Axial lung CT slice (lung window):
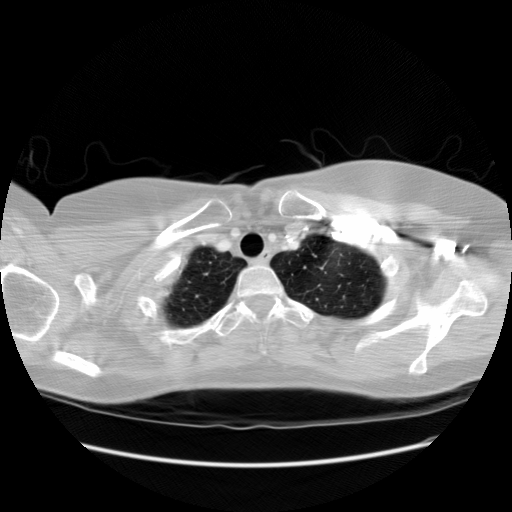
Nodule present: no